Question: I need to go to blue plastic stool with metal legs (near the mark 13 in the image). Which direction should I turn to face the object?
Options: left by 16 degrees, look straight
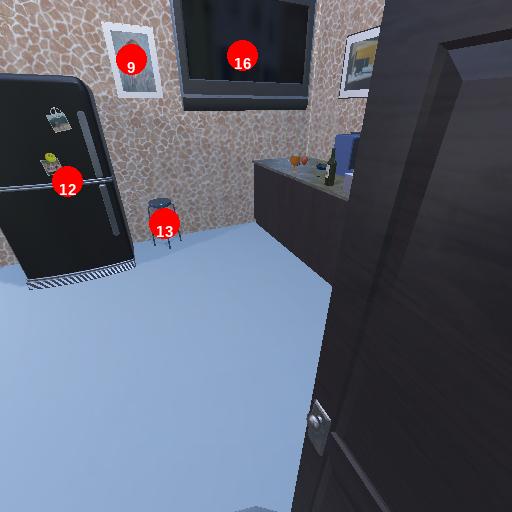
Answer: left by 16 degrees